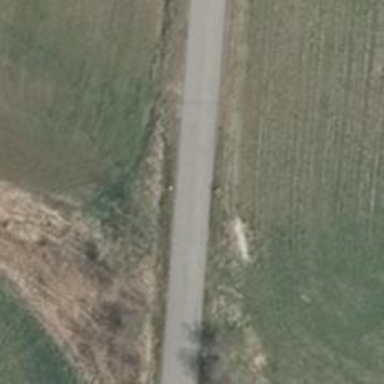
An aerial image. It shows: Unclassified road.